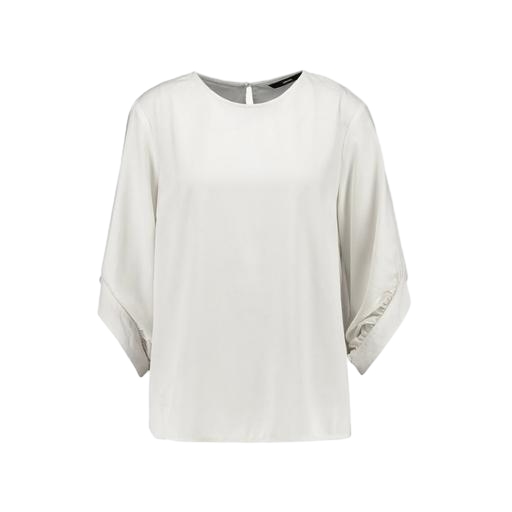
white three-quarter-sleeve top only macy, white bell-sleeve top, dolman-sleeve blouse, white background